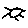
Label: sun